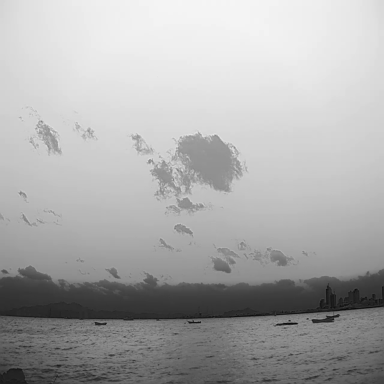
There are four bulk_carriers in the infrared image.